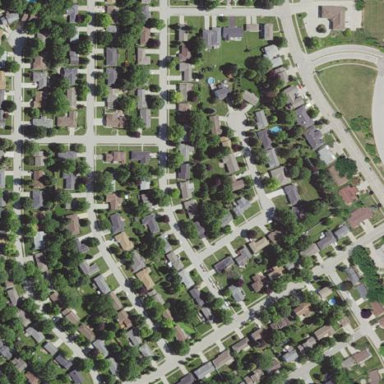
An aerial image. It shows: Charming neighbourhood.